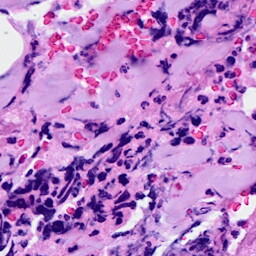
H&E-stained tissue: Breast